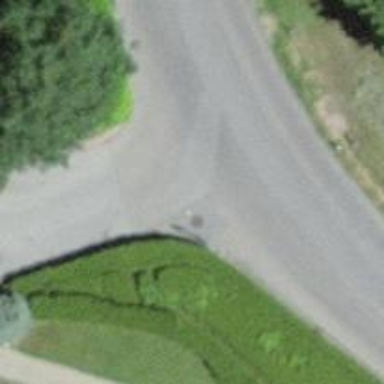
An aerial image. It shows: Bus stop along the road.